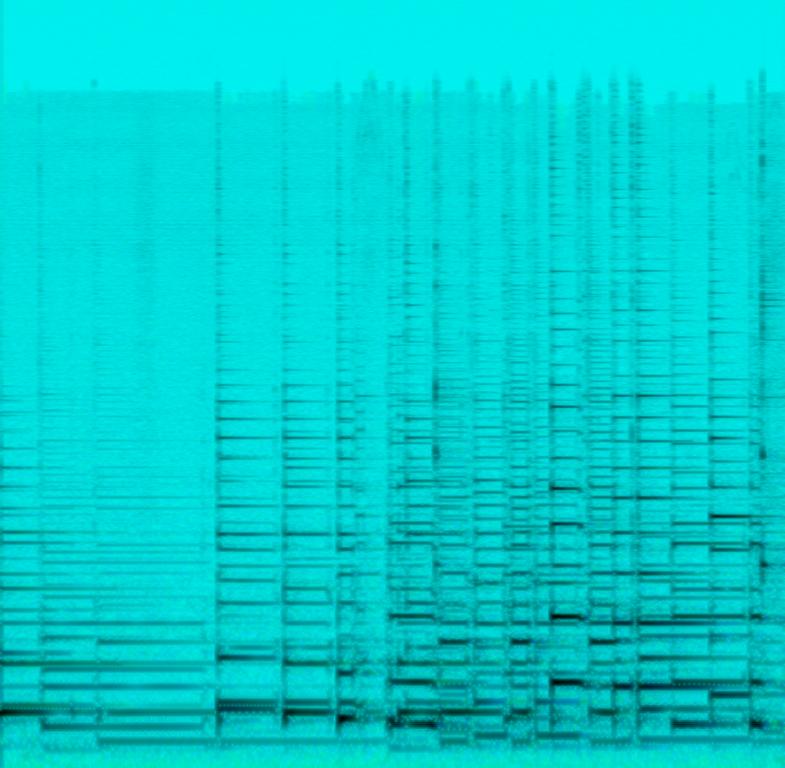
This music is instrumental. The tempo is slow with a melodic acoustic guitar solo. The music is soft, euphonious, dreamy, romantic , warm  ,ambient and soothing. This is a Classical acoustic instrumental.